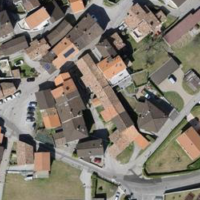
EUNIS habitat code: 55
Species observed at this site:
Primula hirsuta
Nerium oleander
Cerastium tomentosum